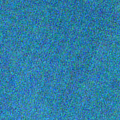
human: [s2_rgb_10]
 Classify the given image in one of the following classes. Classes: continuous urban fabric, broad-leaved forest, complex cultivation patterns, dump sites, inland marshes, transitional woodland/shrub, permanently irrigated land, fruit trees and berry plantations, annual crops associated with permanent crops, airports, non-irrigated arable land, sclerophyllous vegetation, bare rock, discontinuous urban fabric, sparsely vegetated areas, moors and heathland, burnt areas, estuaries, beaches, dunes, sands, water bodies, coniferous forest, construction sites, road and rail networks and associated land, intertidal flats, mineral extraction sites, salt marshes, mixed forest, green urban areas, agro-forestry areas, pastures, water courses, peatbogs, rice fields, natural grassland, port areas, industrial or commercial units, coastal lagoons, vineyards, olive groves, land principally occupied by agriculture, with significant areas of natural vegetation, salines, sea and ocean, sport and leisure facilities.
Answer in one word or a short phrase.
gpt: sea and ocean